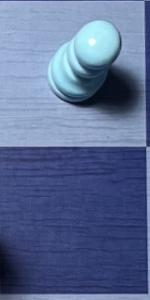
Label: Empty